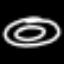
Label: donut